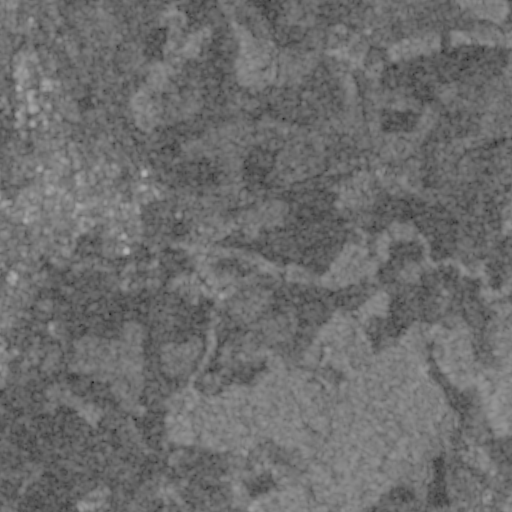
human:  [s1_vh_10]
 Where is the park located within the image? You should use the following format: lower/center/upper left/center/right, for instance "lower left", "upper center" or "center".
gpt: The park is located in the center left of the image.
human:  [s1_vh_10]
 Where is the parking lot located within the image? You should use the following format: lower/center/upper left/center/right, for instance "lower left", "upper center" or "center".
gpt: The parking lot is located in the center left of the image.
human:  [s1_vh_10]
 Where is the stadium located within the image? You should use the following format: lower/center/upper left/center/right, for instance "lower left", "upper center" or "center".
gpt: The stadium is located in the center left of the image.
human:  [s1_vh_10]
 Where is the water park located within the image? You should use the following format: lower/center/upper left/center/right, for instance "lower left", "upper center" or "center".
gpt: The water park is located in the center left of the image.
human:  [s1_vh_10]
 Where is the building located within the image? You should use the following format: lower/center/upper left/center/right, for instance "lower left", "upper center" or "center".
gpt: There is no building in the image.

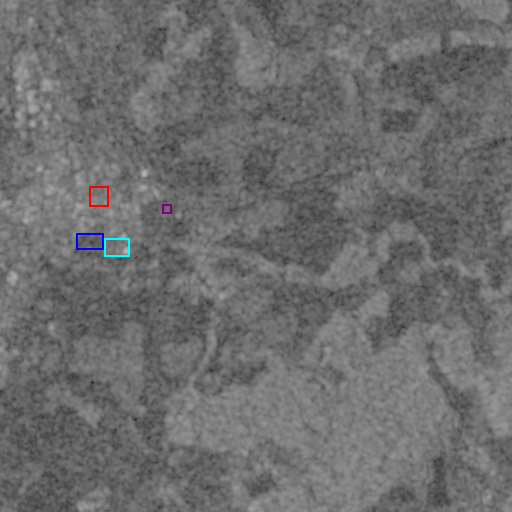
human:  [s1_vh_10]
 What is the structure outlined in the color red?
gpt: The structure outlined in red is a park.
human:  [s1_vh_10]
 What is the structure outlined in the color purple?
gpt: The structure outlined in purple is a parking lot.
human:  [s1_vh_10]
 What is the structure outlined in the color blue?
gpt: The structure outlined in blue is a stadium.
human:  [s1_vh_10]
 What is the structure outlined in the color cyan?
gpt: The structure outlined in cyan is a water park.
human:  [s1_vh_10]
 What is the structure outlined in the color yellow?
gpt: There is no yellow outline.